Interaction volume radius: 10 \u00c5
Interaction volume height: 10 \u00c5
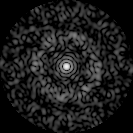
Disorder parameter: 0.8455